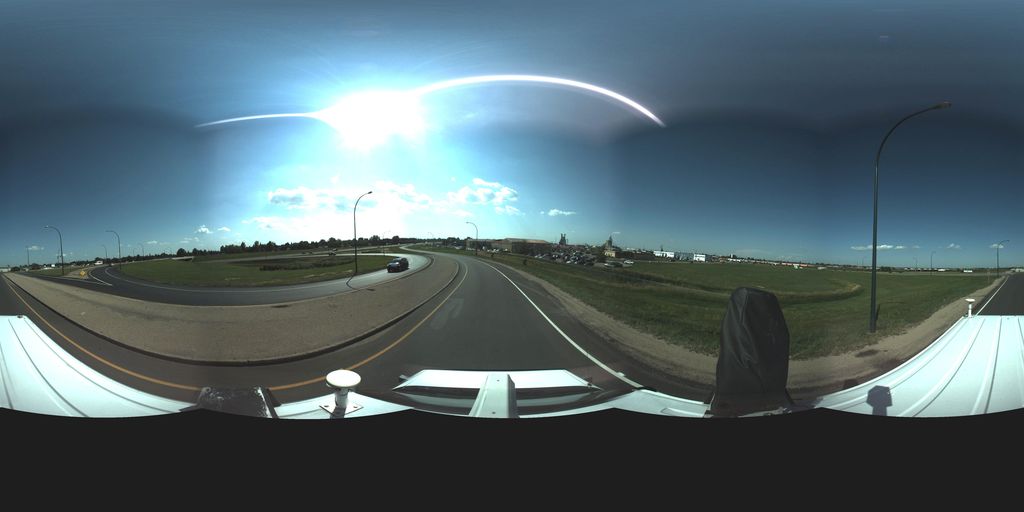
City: saskatoon